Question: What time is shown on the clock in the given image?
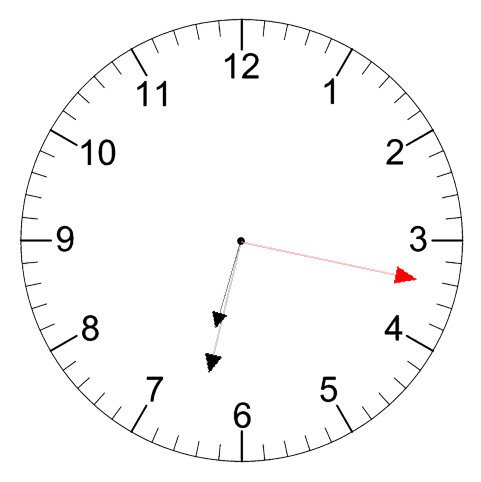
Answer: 06:32:17